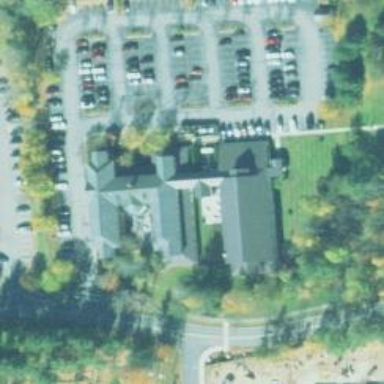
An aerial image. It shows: Office building.